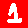
Digit: 1